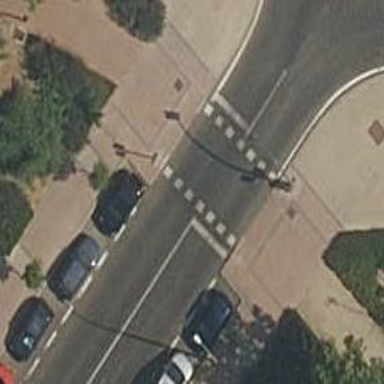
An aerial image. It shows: Road crossing with traffic signals.